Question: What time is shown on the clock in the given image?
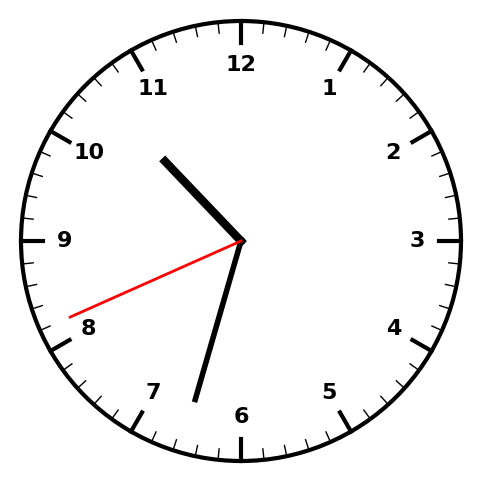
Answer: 10:32:41